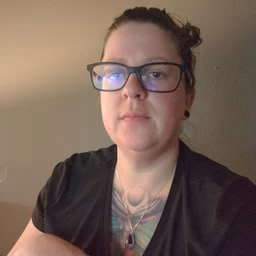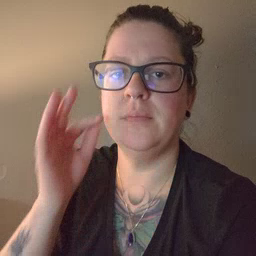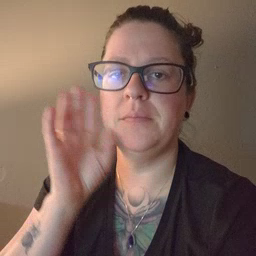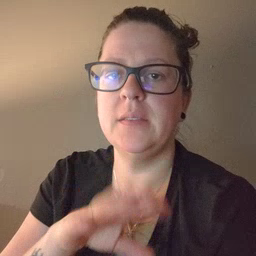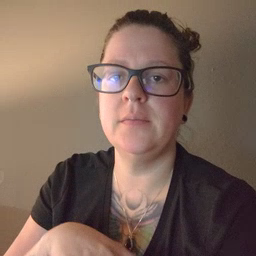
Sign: bee